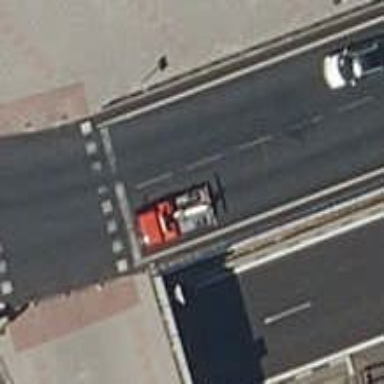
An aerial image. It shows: Secondary link road with asphalt surface.